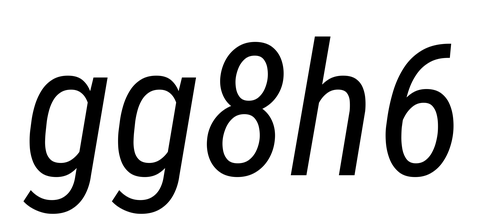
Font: Roboto-Italic_Condensed_Italic